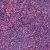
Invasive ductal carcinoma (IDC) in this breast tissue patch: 1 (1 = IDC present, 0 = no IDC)